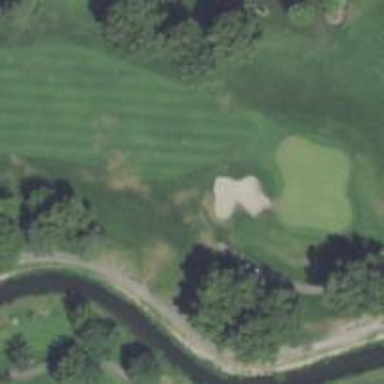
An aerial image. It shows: Golf hole.